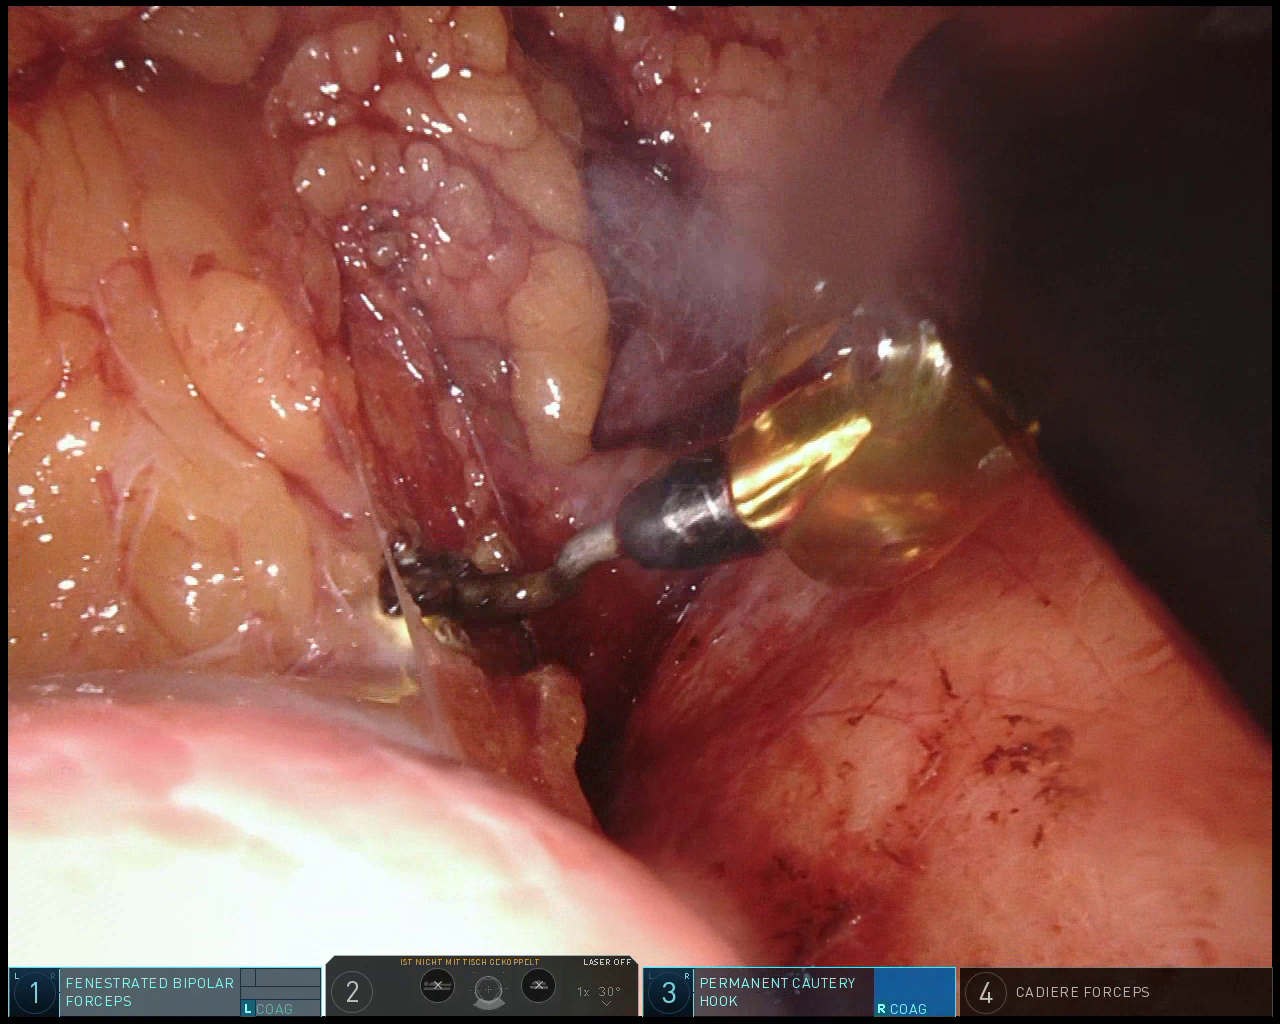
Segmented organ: spleen
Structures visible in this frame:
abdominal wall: no
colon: yes
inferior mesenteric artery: no
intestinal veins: no
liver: no
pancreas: no
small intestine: no
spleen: yes
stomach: no
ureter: no
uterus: no
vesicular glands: no